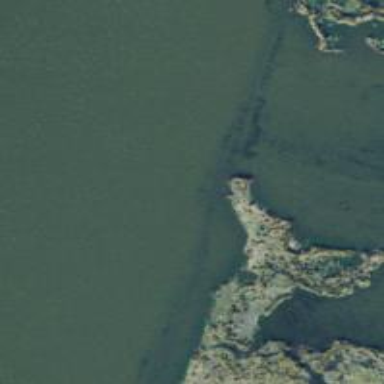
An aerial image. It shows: Breakwater structure.